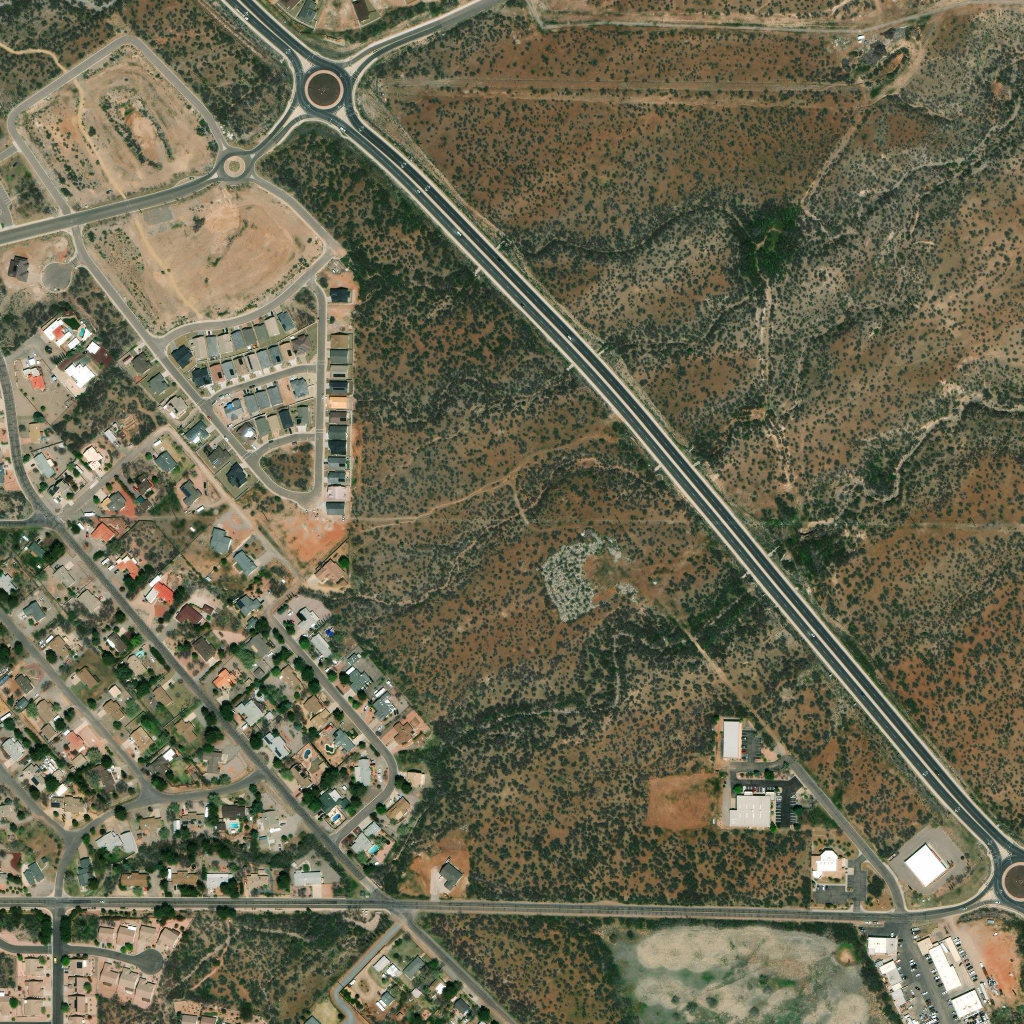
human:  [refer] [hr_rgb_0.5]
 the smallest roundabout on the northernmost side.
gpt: <box>[[21, 14, 24, 17, 0]]</box>